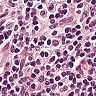
Metastatic tissue present: no